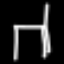
Label: chair